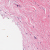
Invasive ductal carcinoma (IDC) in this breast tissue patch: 0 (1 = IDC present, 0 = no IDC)